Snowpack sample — Buffalo Mountain, Silverthorne, Colorado, USA (2/22/26, 2:02 PM MST)
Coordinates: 39.622, -106.113
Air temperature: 33 °F
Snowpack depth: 63 cm
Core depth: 10 cm
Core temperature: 30.2 °F
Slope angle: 11°, slope face: 116°
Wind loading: low
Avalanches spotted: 0
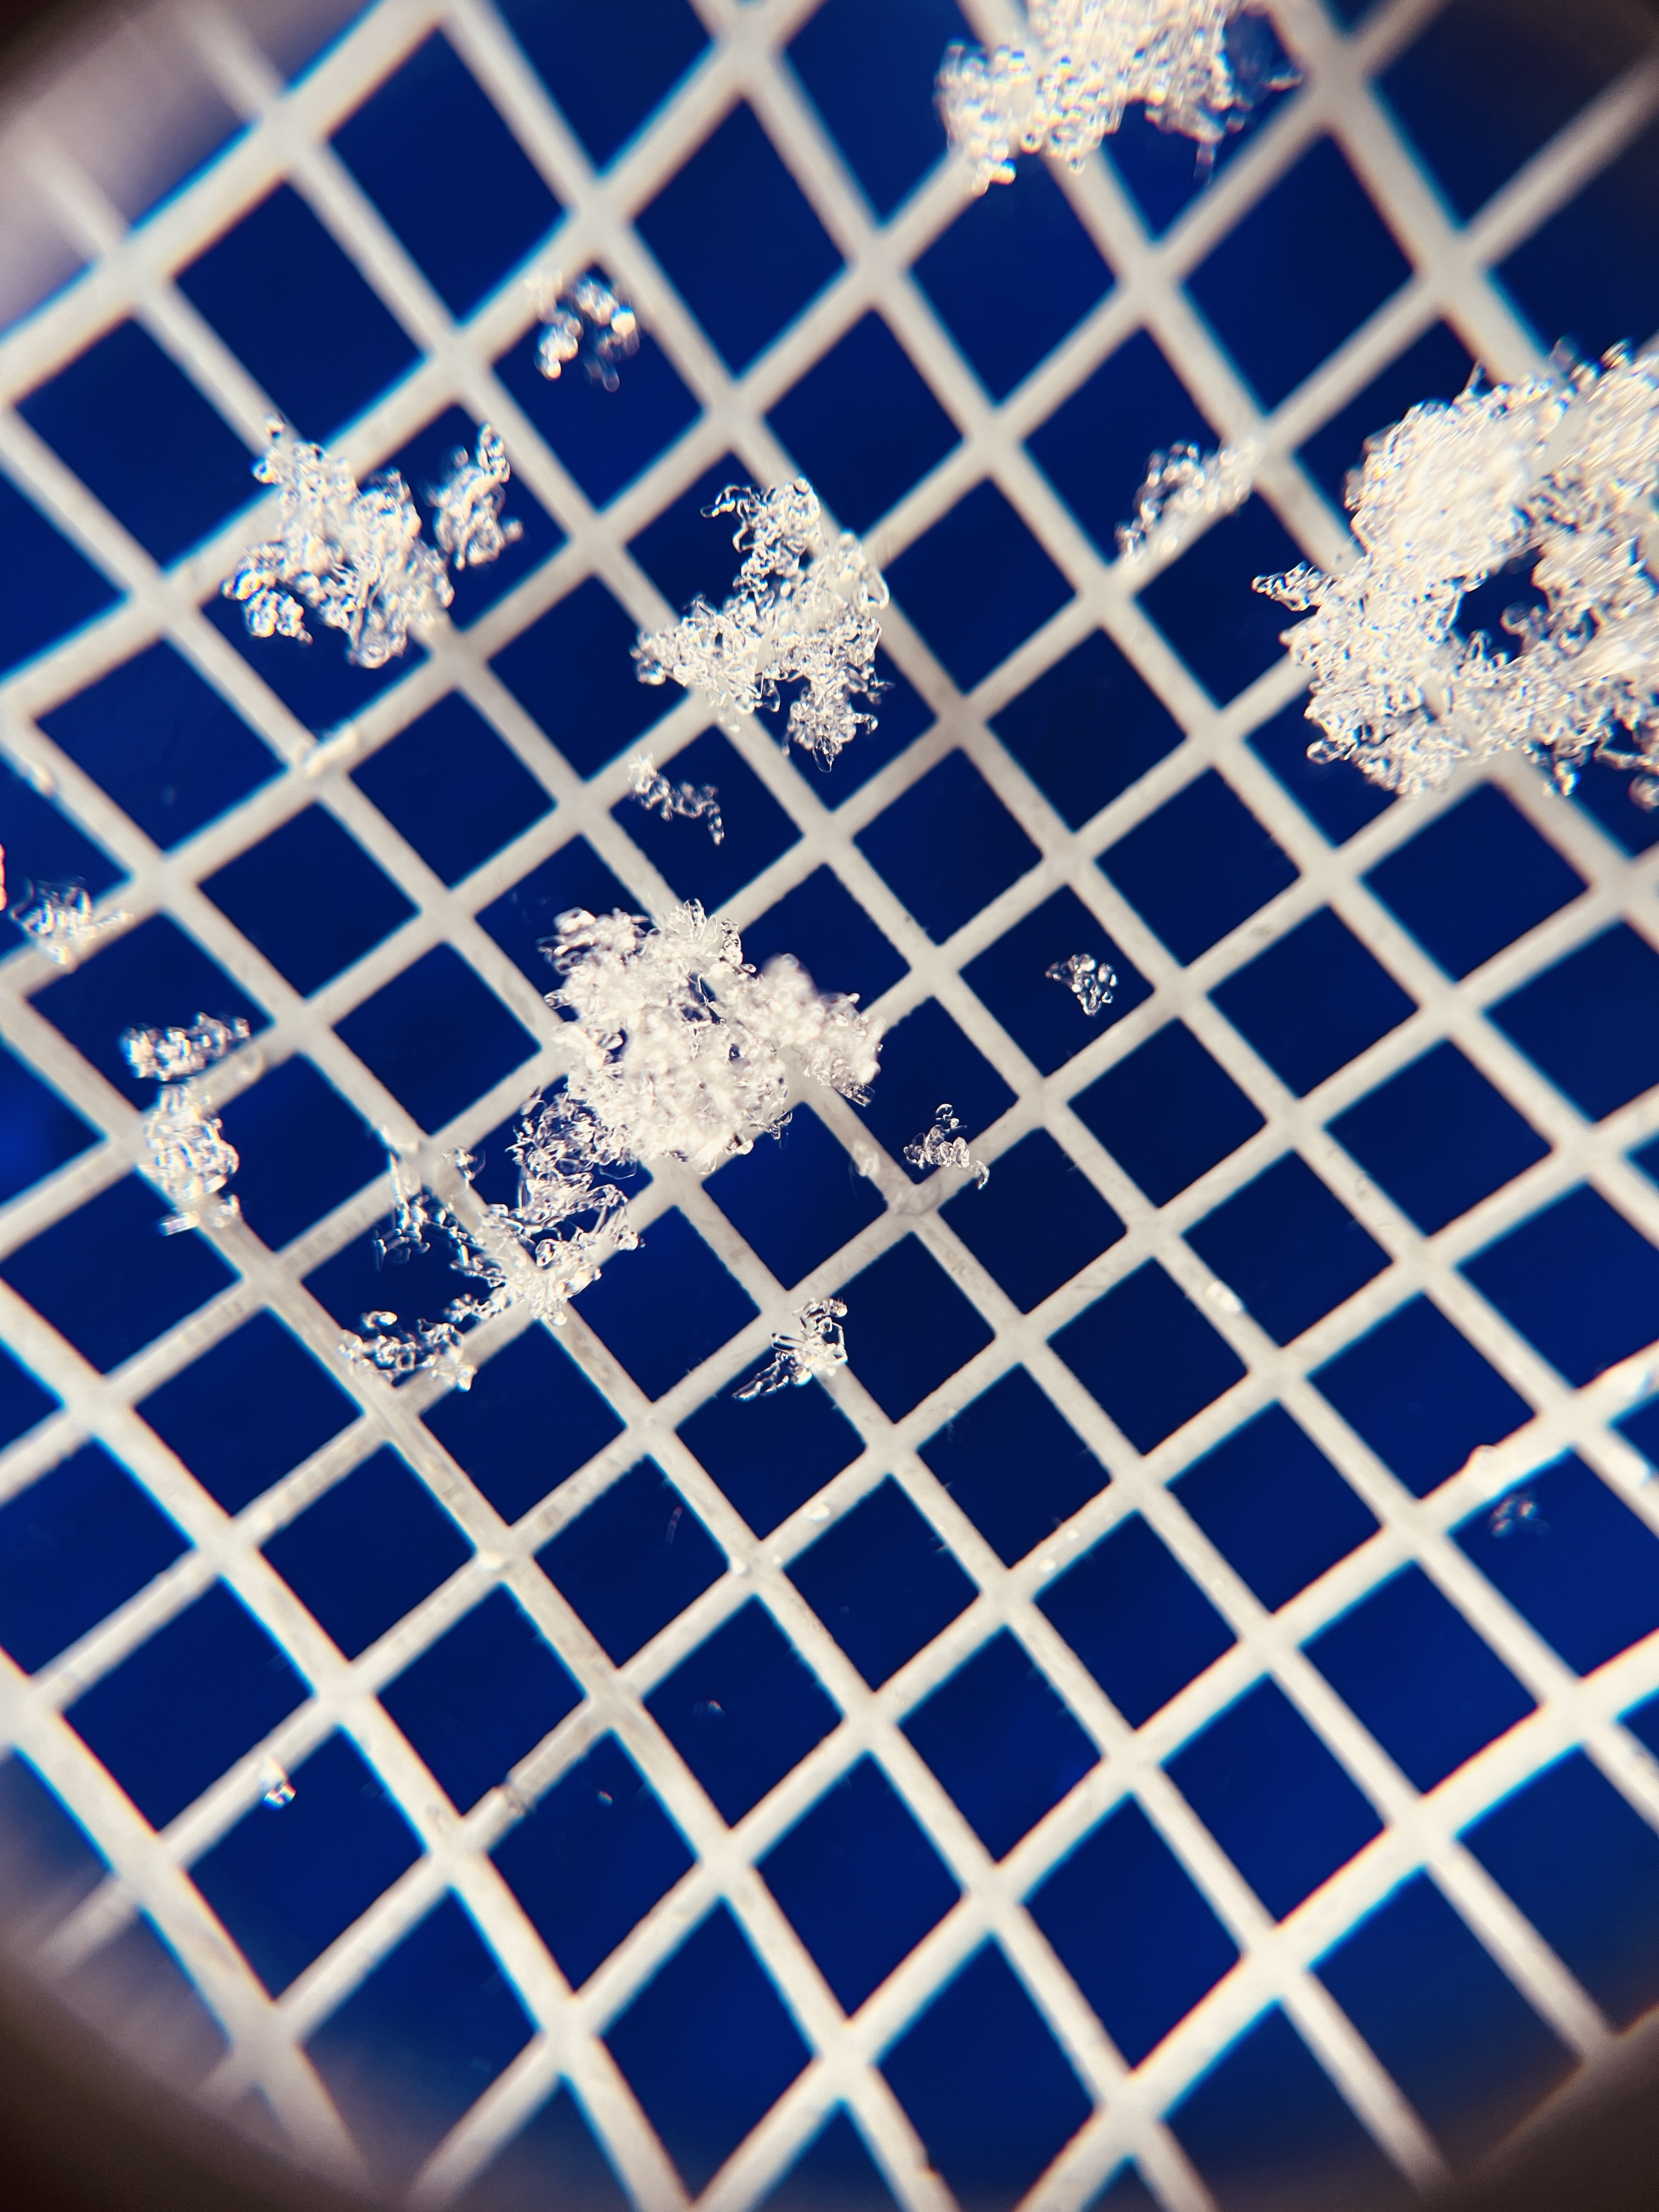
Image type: magnified_profile
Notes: In a firebreak similar to site 1, minimal wind loading with no spotted avalanches (not many faces in view though)